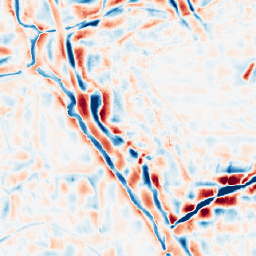
Category: wavelet
Decomposition family: wavelet_dwt
Decomposition parameters: wavelet: coif2
level: 4
Upsampling method: nearest
Upsampling parameters: scale: 2
Upsampling scale: 2